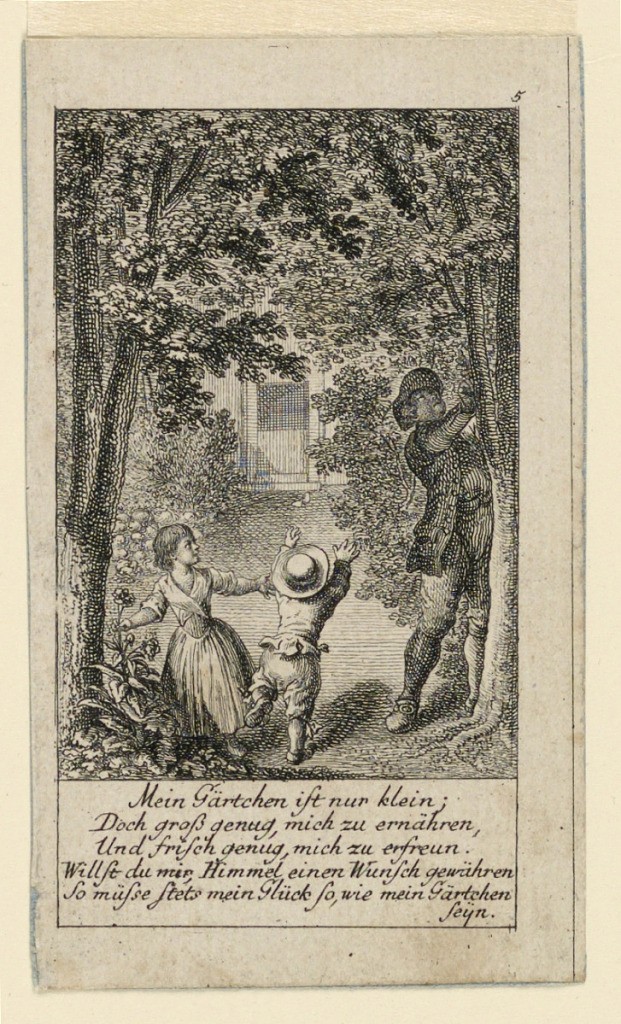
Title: Prayer for Happiness, Illustration for "Königl: Grosbrit [anische] Genealogischer Kalender auf das 1780 Jahr Lauenberg bey J.G. Berenberg"
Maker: Daniel Nikolaus Chodowiecki, German, 1726 - 1801
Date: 1779
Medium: Stipple and line engraving on paper
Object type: Print
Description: A man and two children in a garden. The poem says that the gardem, though small, is big enough to deliver sufficient food and fresh enough for the speaker t o enjoy. He prays that his happiness be like his garden. Vertical line separating the prints on the sheet as -355.